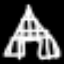
Label: The Eiffel Tower